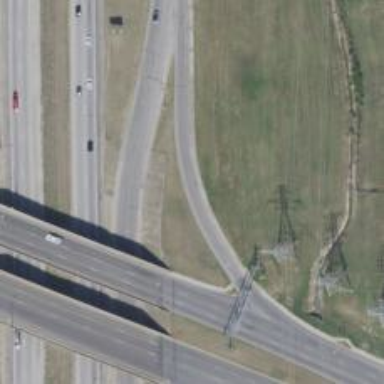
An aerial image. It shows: Primary link highway.